Question: '''
INPUT-OUTPUT SECTION.
FILE-CONTROL.
SELECT MASTER-FILE ASSIGN TO "MASTER-PRODUCT-FILE.DAT"
ORGANIZATION IS SEQUENTIAL
ACCESS MODE IS SEQUENTIAL.
SELECT TRANSACTION-FILE ASSIGN TO "INVENTORY-FILE.DAT"
ORGANIZATION IS LINE SEQUENTIAL.
DATA DIVISION.
*-*-*-*-*-*-*-*-*-*-*-*-*-*-*-*-*-*-
FILE SECTION.
FD MASTER-FILE.
01 MASTER-RECORDS.
05 PR-CODE PIC 9(7).
05 PR-NAME PIC X(30).
05 PR-PRICE PIC 9(5)V99.
05 PR-QUANTITY PIC S9(6).
FD TRANSACTION-FILE.
01 TRANSACTION-RECORDS.
05 TR-CODE PIC 9(6).
05 TR-DATE.
10 DATE-YEAR PIC 9(4).
10 DATE-MONTH PIC 99.
10 DATE-DAY PIC 99.
05 TR-PRODCODE PIC 9(7).
05 TR-PRODNAME PIC X(30).
05 TR-PRODPRICE PIC 9(5).
05 TR-PRODQUANTITY PIC S9(6).
05 TR-PRODSALES PIC 9(6)V99.
WORKING-STORAGE SECTION.
*Current Date
01 CDate.
05 CYear PIC 9(4).
05 CMonth PIC 99.
05 CDay PIC 99.
*Current Time
01 CTime.
05 CHour PIC 99.
05 CMinute PIC 99.
*End of File
01 EOF PIC A(1).
*Input Product Code
01 WS-PR-CODE PIC 9(7).
PROCEDURE DIVISION.
*-*-*-*-*-*-*-*-*-*-*-*-*-*-*-*-*-*-
0000-MAIN.
PERFORM 1000-INCREMENT.
PERFORM 2000-INTRO.
PERFORM 3000-DATA-ENTRY-PR-CODE.
PERFORM 4000-OPEN-FILE.
PERFORM 5000-READ-MASTER-FILE.
PERFORM 6000-CLOSE-FILE.
*-----------------------------------------------------------------
1000-INCREMENT.
*Increment the transaction code to 1
MOVE 000000 TO TR-CODE
ADD 1 TO TR-CODE.
*-----------------------------------------------------------------
2000-INTRO.
*Current date and time validation
ACCEPT CDate FROM DATE YYYYMMDD.
ACCEPT CTime FROM TIME.
*System's header
DISPLAY SPACES.
DISPLAY "--------------------------------------------------".
DISPLAY "| INVENTORY SYSTEM |".
DISPLAY "--------------------------------------------------".
DISPLAY SPACES.
DISPLAY " TRANSACTION NUMBER : "TR-CODE
DISPLAY " TRANSACTION DATE : "CMonth"/"CDay"/"CYear
DISPLAY " TRANSACTION TIME : "CHour":"CMinute
DISPLAY SPACES.
DISPLAY " **** PLEASE ENTER PRODUCT DETAILS **** ".
*-----------------------------------------------------------------
3000-DATA-ENTRY-PR-CODE.
DISPLAY "PRODUCT CODE : " WITH NO ADVANCING.
ACCEPT WS-PR-CODE.
PERFORM 5000-READ-MASTER-FILE.
*-----------------------------------------------------------------
4000-OPEN-FILE.
OPEN I-O MASTER-FILE
OPEN OUTPUT TRANSACTION-FILE.
*-----------------------------------------------------------------
5000-READ-MASTER-FILE.
PERFORM UNTIL EOF = "Y"
READ MASTER-FILE INTO WS-PR-CODE
AT END MOVE "Y" TO EOF
NOT AT END DISPLAY MASTER-RECORDS
END-READ
END-PERFORM.
*-----------------------------------------------------------------
6000-CLOSE-FILE.
CLOSE MASTER-FILE.
CLOSE TRANSACTION-FILE.
STOP RUN.
'''
How can I fix this? My problem is that when I enter the product code, it doesn't display the product details. The error is READ/START not allowed. Can you teach me how to find a specific record in a file? At first I manually created the .DAT file, inserted few records according to the data types and format. Please see the .DAT file <URL>.
Here is the sample output:

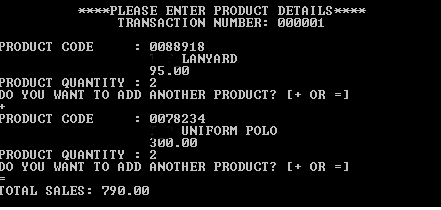
Answer: Bruce Martin is correct. The only sensible way to do this, where you have to display information after each input, is with an indexed file.
However, it may be an exercise you have to complete using a sequential file.
First, you need a single process to drive your program, which in this case is the user-input. This should be the main loop of the program.
For each user-input except the terminal one, you OPEN the file, loop through reading the file until end-of-file, and in that loop against the , producing the output when there is a match. The 'IF' statement is probably what you will use for that.
If that gets your through the assignment, then forget about this "technique" entirely, other than to remember "I mustn't do it that way again. Design first, program after."
Some tips: look at how to use, and use, FILE STATUS; code with the minimum number of full-stops/periods in the PROCEDURE DIVISION; if using numbers to prefix paragraph-names, don't put them on until the program is tested, it'll save you either renumbering or leaving them in a useless tangle; understand 88-leven condition names, and use them; I've never seen a 'PIC A' in a real program, its benefit is minimal and lack of knowledge of it will cause confusion; don't do more than necessary, but don't do less either.
An example of that last is this:
'''
MOVE 000000 TO TR-CODE
ADD 1 TO TR-CODE.
'''
A 0, or a figurative-constant ZERO (or ZEROS or ZEROES), does not have to be given a length. The compiler sorts it out.
'''
MOVE ZERO TO TR-CODE
ADD 1 TO TR-CODE
.
'''
That's the same. But this is better:
'''
MOVE 1 TO TR-CODE
.
'''
Easier to understand (no-one will ever ask, "why do they MOVE ZERO then ADD 1?"), easier to code, maintain and less stress on the CPU.